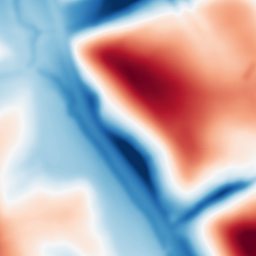
Category: multiscale
Decomposition family: dog
Decomposition parameters: sigma_low: 3
sigma_high: 50
Upsampling method: quintic
Upsampling parameters: scale: 4
Upsampling scale: 4